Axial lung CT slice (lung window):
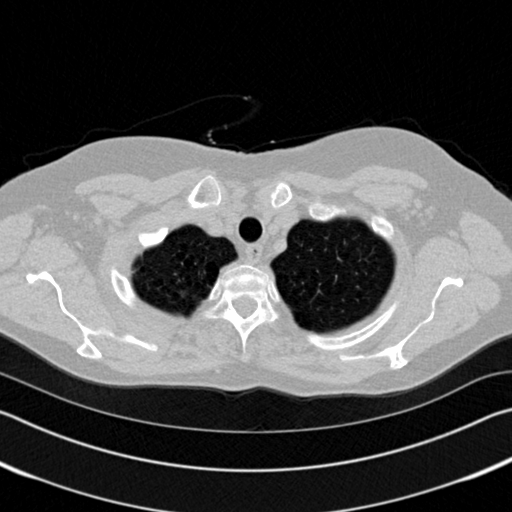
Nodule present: no